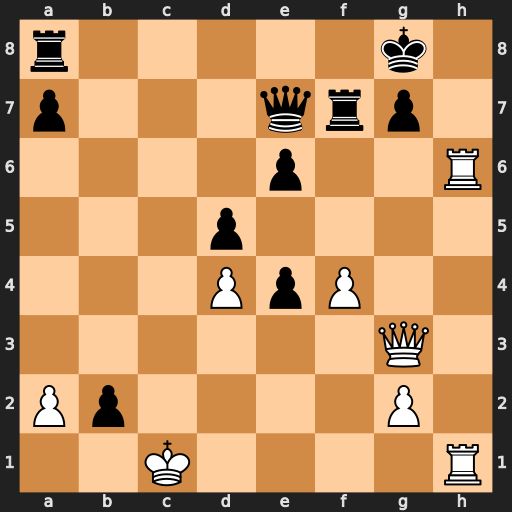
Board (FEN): r5k1/p3qrp1/4p2R/3p4/3PpP2/6Q1/Pp4P1/2K4R
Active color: w
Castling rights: -
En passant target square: -
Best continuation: Kb1 Rf6 Rh8+ Kf7 Rxa8